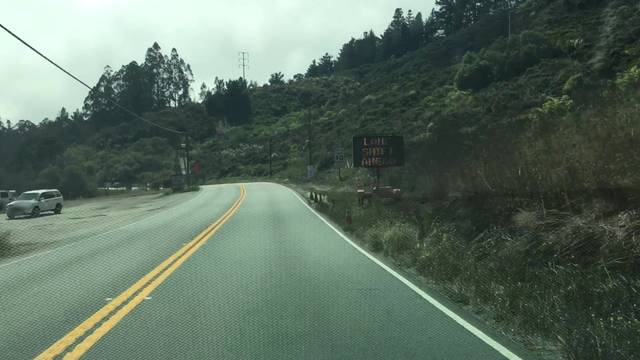
Region: United States
Coordinates: 37.476, -122.418